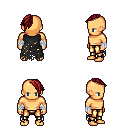
a pixel art fantasy rpg character, male body template, human, tanned skin, black tattered cape, gold greaves, brunette long mohawk hairstyle, white cloth bandages, four views (front, back, left, right), 2x2 character sprite sheet, small pixel art, hard edges, no anti-aliasing